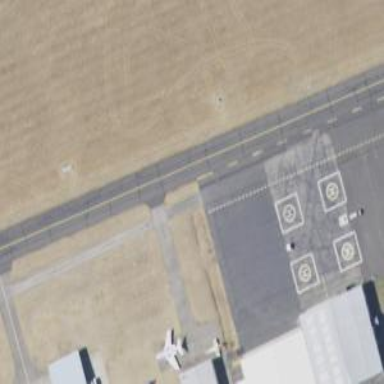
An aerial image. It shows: View of taxiway at the airport.